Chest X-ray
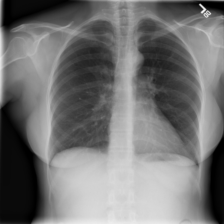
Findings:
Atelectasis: negative
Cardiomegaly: negative
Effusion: negative
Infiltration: negative
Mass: negative
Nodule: negative
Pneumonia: negative
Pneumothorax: negative
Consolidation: negative
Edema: negative
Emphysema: negative
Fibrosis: negative
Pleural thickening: negative
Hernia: negative